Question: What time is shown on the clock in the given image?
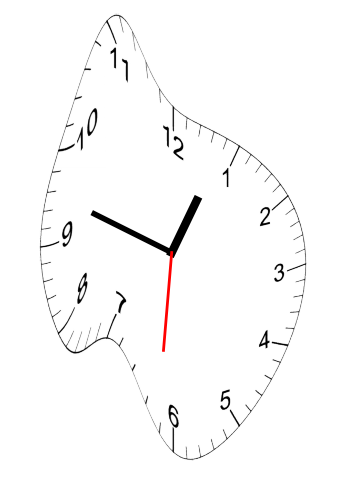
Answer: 12:47:31